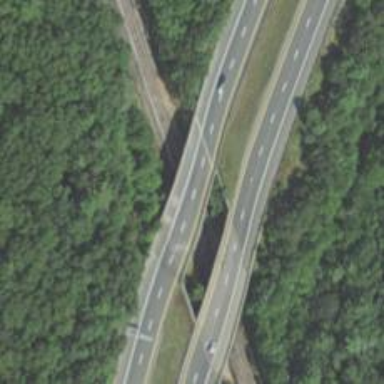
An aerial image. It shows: Motorway bridge.